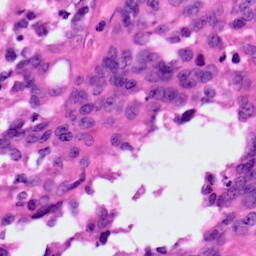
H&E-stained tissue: Ovarian